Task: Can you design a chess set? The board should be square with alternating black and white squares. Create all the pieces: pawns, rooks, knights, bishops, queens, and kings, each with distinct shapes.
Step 4865:
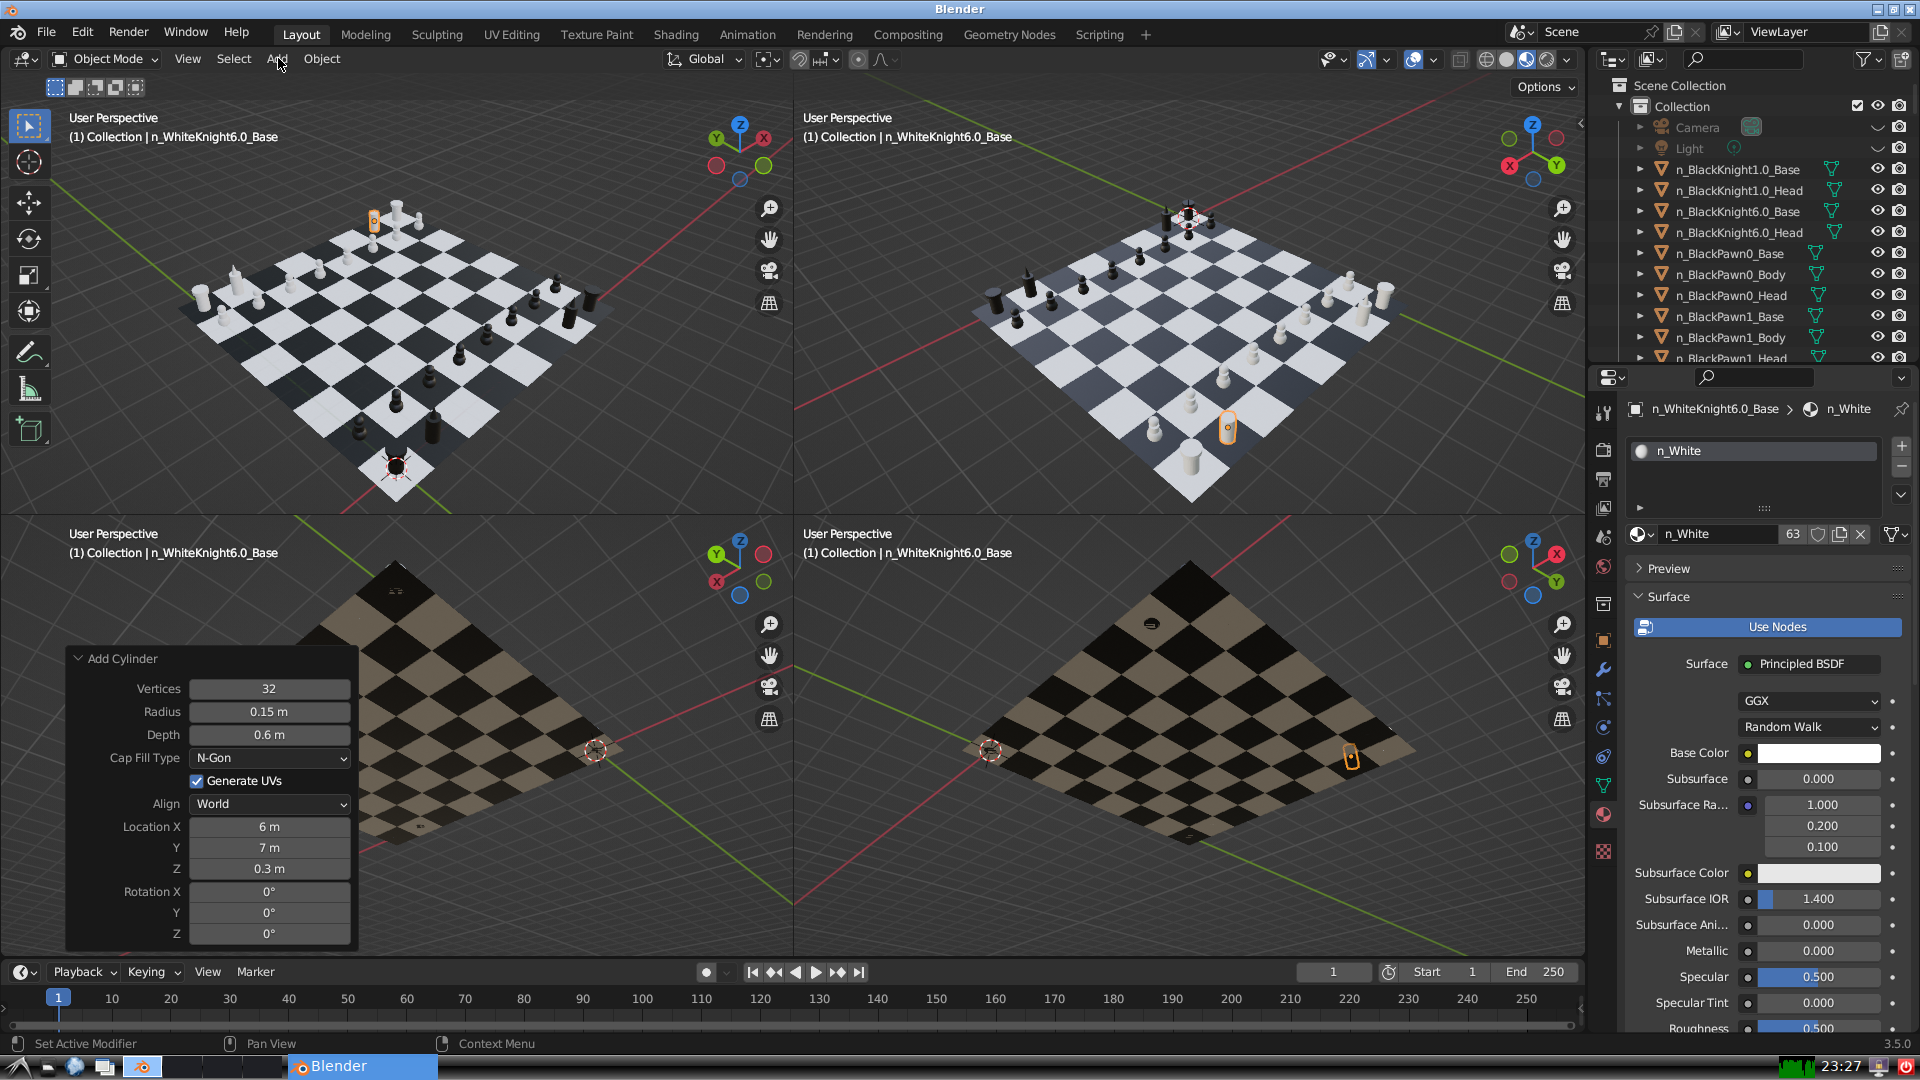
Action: click: no